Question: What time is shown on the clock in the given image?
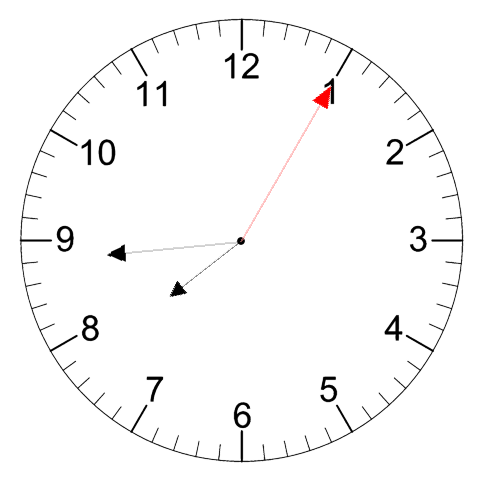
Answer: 07:44:05